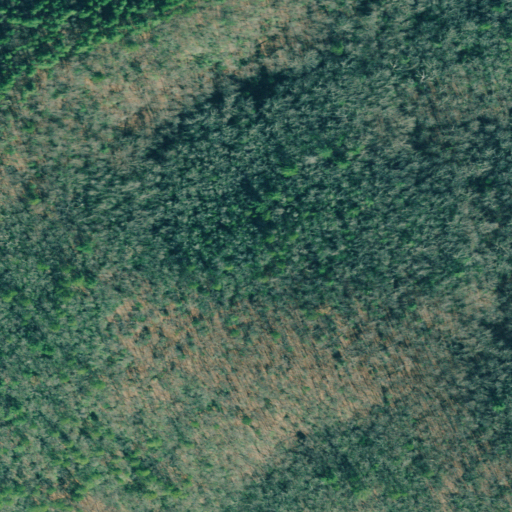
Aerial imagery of mountain in Georgia named Stony Mountain containing deciduous forest, mixed forest, and evergreen forest